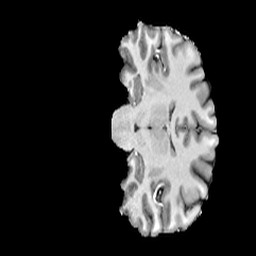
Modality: T1w
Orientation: coronal
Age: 42
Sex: female
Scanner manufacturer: siemens
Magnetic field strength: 6.98 T
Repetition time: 6 s
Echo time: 0.00302 s